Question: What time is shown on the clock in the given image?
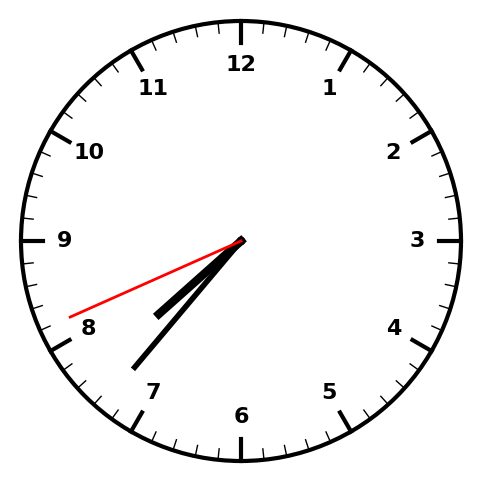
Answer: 07:36:41